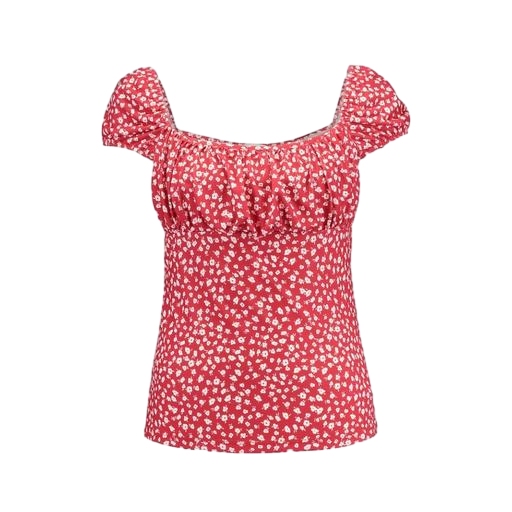
red floral-print top, red printed t-shirt only macy, red printed flutter-sleeve top only macy, white background